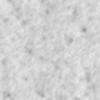
Label: no_change